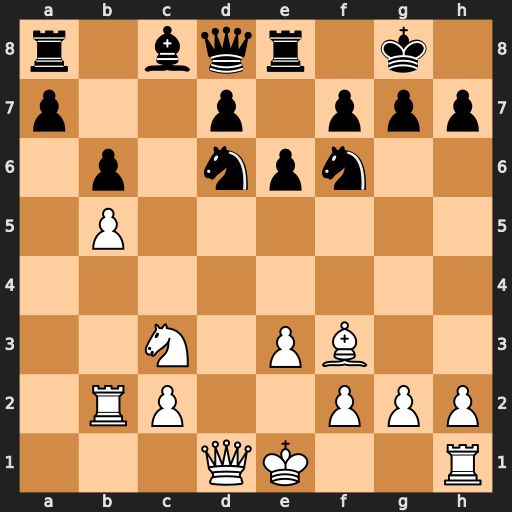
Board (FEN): r1bqr1k1/p2p1ppp/1p1npn2/1P6/8/2N1PB2/1RP2PPP/3QK2R
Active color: w
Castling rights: K
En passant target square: -
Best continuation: Qxd6 Bb7 Bxb7